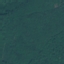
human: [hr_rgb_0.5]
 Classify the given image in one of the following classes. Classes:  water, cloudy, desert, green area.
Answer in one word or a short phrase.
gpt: green area